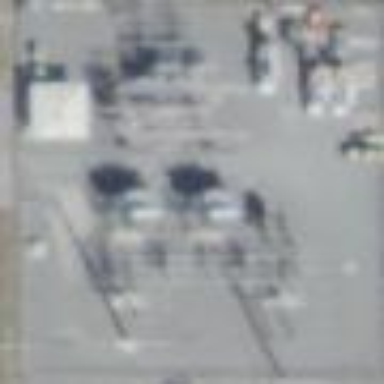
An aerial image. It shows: Outdoor distribution power substation.